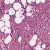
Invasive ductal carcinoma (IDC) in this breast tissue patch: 0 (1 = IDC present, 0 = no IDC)